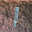
Label: 1